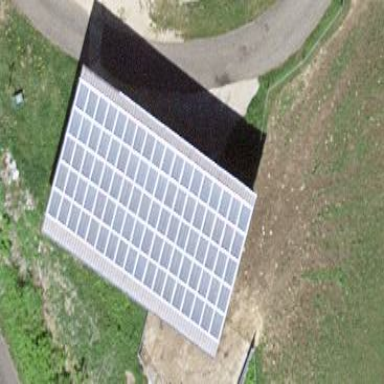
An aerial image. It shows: Solar photovoltaic panel generator.